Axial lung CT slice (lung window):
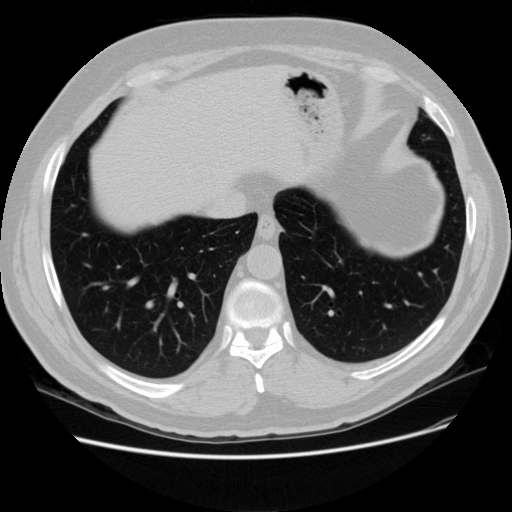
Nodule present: no